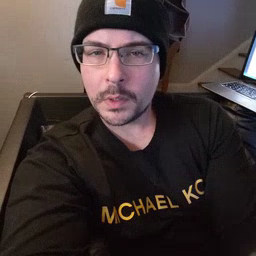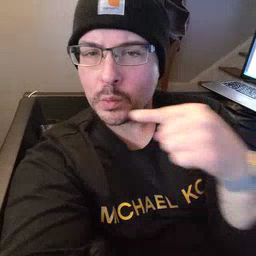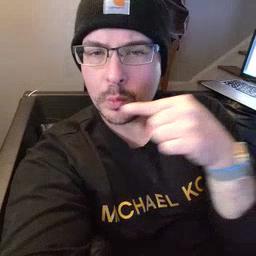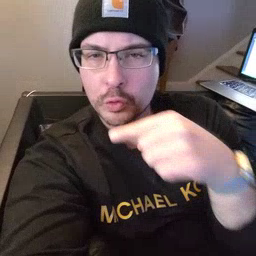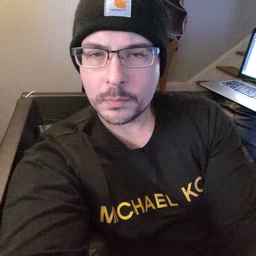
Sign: toothbrush